Question: I'm looking to do an update for a batch when all the jobs for that batch are completed. To do this I want to compare the total number of jobs vs the total completed. I'm doing that with the query below, however it's a pretty slow query. Any suggestions to improve this? Or alternate ways to approach the main update?
'''
SELECT DISTINCT j.BatchId,
j.JobStatusId,
COUNT(j.BatchId) OVER(PARTITION BY j.BatchID, j.JobStatusID),
COUNT(j.BatchId) OVER(PARTITION BY j.BatchID)
FROM [Job] j
ORDER BY j.BatchID
'''
Index only on JobID (PK)

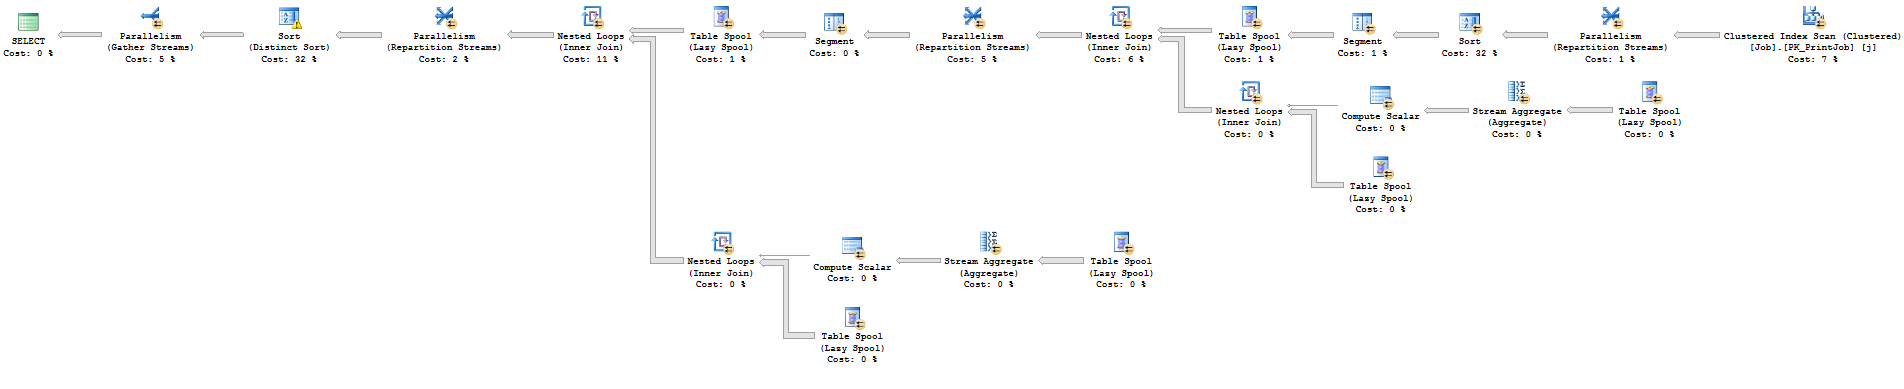
Answer: <<<< THIS IS NOT TESTED >>>>
Assuming that JobStatusId describes the Status like this:
'''
0 = completed
1 = running
2 = error
'''
You can try these two queries, don't know which one is faster just give it a try:
'''
SELECT DISTINCT j.BatchId AS CompletedJobs
FROM Job j
WHERE NOT EXISTS( --running jobs or jobs who ran into an error
SELECT TOP 1 1
FROM Job j2
WHERE j2.BatchId = j.BatchId
AND j2.JobStatusId IN (1,2))
'''
OR this:
'''
SELECT DISTINCT j.BatchId AS CompletedJobs
FROM Job j
LEFT JOIN
--running jobs or jobs who ran into an error:
(SELECT j2.BatchId
FROM Job j2
WHERE j2.JobStatusId IN (1,2)) j2 ON j.BatchId = j2.BatchId
WHERE j2.BatchId IS NULL
'''
Your original query has to order a lot (which ends up in bad performance most of the time.
Working a lot with databases in the past years showed me: ordering is only needed in 2% of the queries where i saw an "order by" clause. Maybe even in 1% ;-)
DISTINCT, ORDER BY, COUNT OVER PARTITION,... will never be a fast operation - if you combine them you see whats the result.